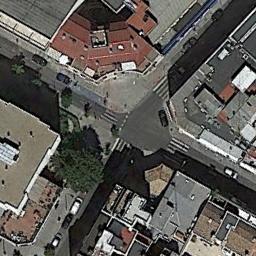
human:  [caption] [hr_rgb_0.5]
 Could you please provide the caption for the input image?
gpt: There are few cars in four directions at the intersection .

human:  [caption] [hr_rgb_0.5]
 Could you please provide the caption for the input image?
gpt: There are many buildings of different shapes and sizes beside the intersection .

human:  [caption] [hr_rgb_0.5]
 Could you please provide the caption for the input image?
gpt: An intersection with sparse traffic is between some dense buildings .

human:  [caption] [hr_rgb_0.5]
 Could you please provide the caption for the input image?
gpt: There are several moving vehicles on the road at the intersection, With many buildings and some trees around the intersection .

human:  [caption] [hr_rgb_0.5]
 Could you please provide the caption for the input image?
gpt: There are some buildings around the intersection .